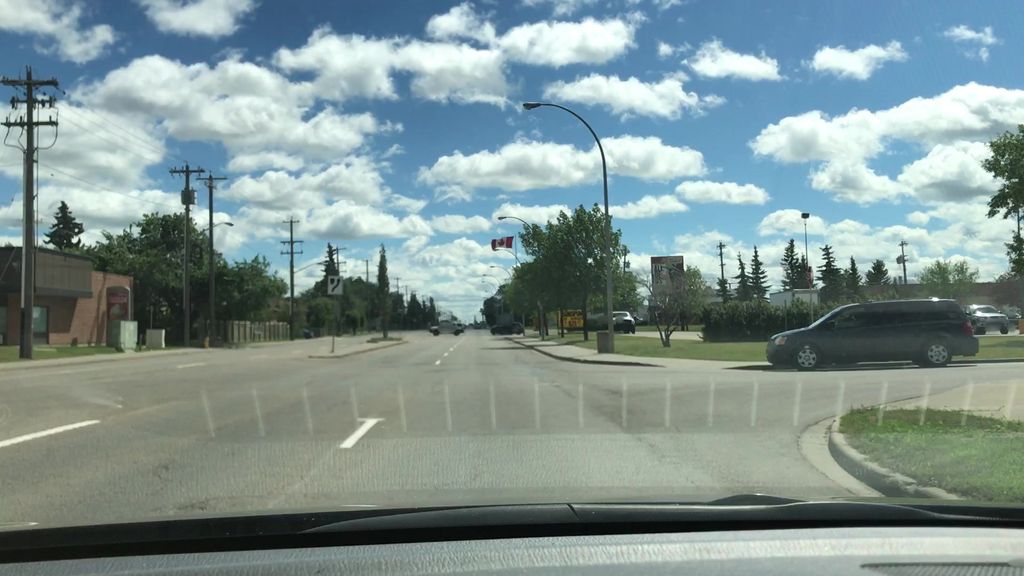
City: edmonton